Question: I just a VB Program, which, on executing indicates this error:

I click on continue and . The problem is not limited to this, but, if I click Quit, the error still comes.
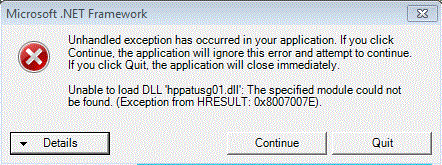
Answer: I got it myself! Thanks for helping!
1) Download .
2) Search the name of DLL file (hppatusg01.dll).
3) Fix / .
4) Right click the application.
5) Click .
It worked perfectly!